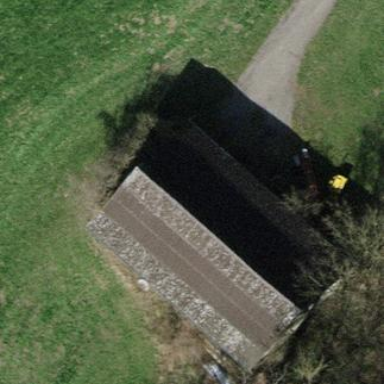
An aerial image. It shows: Shed building.